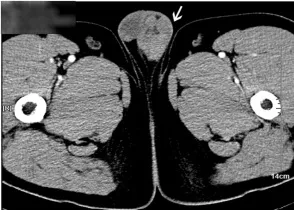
Enhanced CT scan (the mass density is enhanced slightly).
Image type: radiology (ct)